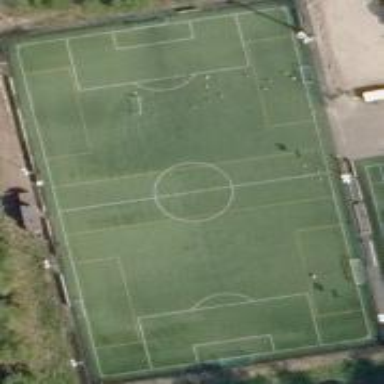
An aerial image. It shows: Soccer pitch with artificial turf designed for leisure and sports activities.